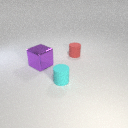
large purple metal cube in front of small red rubber cylinder